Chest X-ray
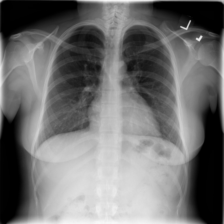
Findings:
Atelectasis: negative
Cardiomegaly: negative
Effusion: negative
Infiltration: negative
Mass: negative
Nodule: positive
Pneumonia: negative
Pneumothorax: negative
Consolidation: negative
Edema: negative
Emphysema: negative
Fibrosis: negative
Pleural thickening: negative
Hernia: negative